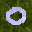
Label: 0